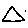
Label: triangle